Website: ulta-beauty
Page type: billing-address
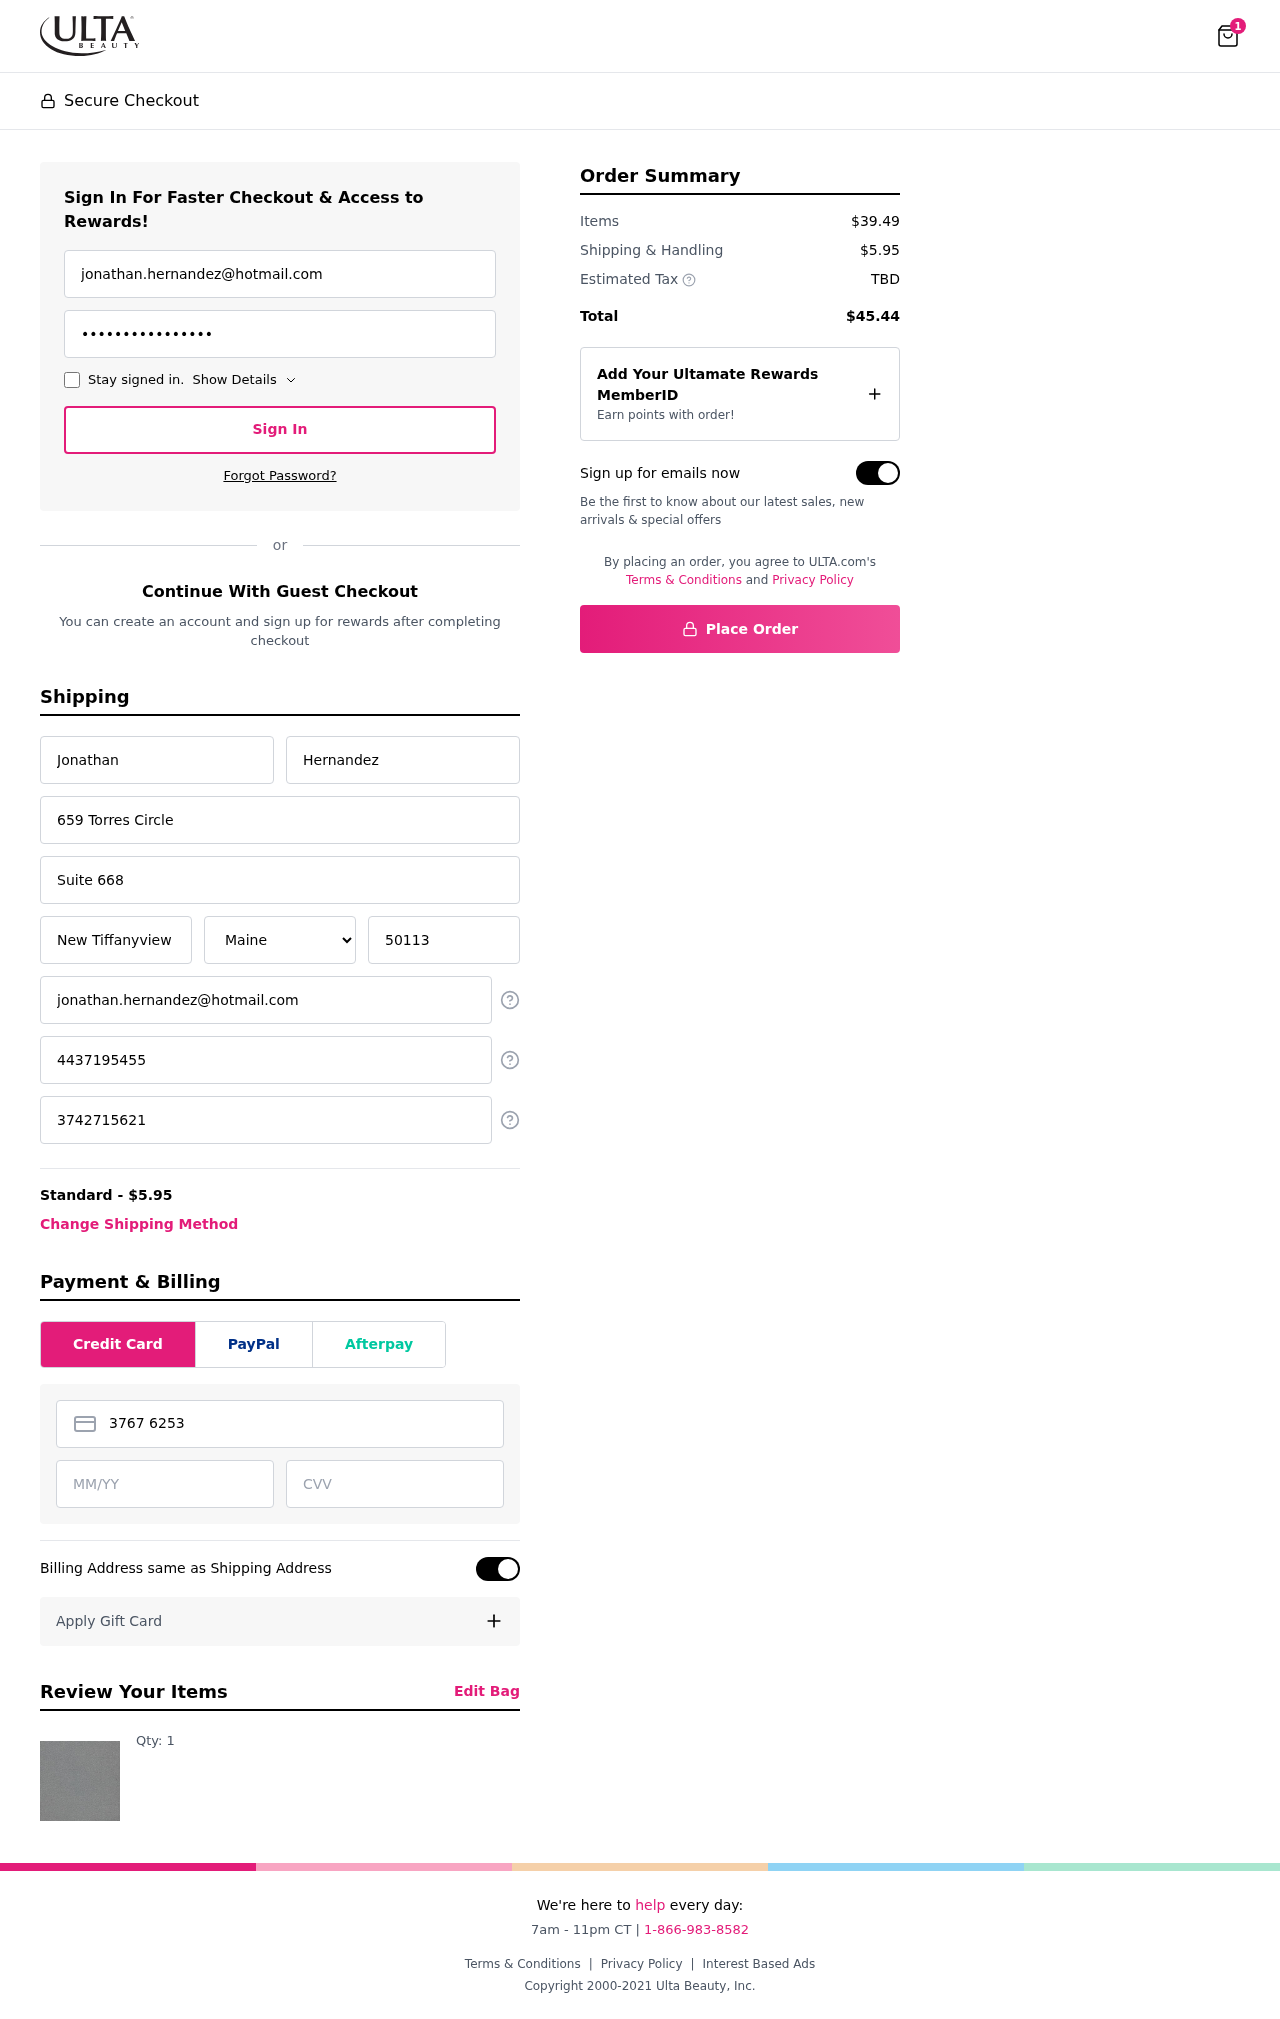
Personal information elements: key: PII_STATE
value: Maine
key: PII_EMAIL
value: jonathan.hernandez@hotmail.com
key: PII_FIRSTNAME
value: Jonathan
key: PII_LASTNAME
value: Hernandez
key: PII_STREET
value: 659 Torres Circle
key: PII_STREET2
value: Suite 668
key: PII_CITY
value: New Tiffanyview
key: PII_POSTCODE
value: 50113
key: PII_PHONE
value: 4437195455
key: PII_ALT_PHONE
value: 3742715621
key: PII_CARD_NUMBER
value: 3767 6253 7205 578
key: PII_CARD_EXPIRY
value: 04/26
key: PII_CARD_CVV
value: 4291
Product elements: key: PRODUCT1_QUANTITY
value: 1
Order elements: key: ORDER_NUM_ITEMS
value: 1
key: ORDER_SHIPPING_COST
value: $5.95
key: ORDER_SUBTOTAL
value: $39.49
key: ORDER_TOTAL
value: $45.44